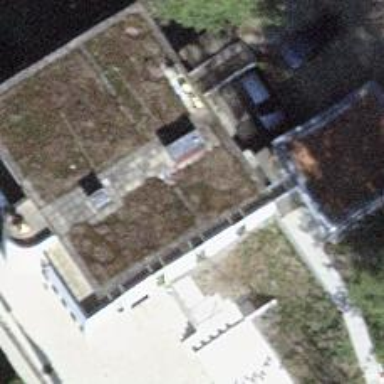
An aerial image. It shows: Library.